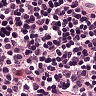
Metastatic tissue present: no